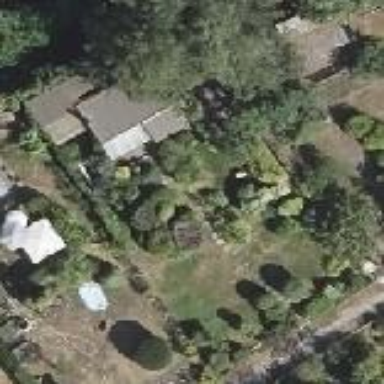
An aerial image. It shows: Plot within allotments.